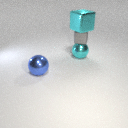
large blue metal sphere to the left of large cyan metal sphere